Field crop: tomato
Growth stage: 1
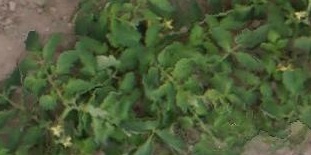
Species: tomato